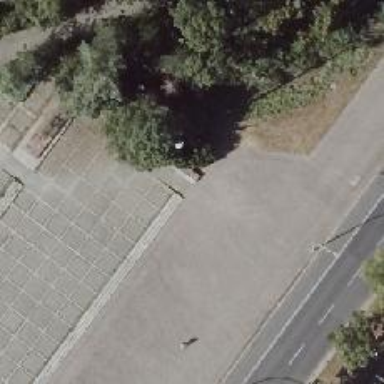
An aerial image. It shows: Ramp footway.